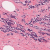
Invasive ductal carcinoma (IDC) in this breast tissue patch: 1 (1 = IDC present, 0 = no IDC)